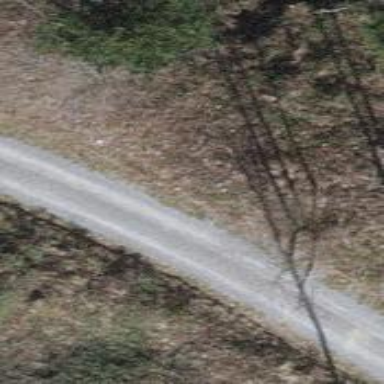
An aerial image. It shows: Track with compacted grade2 surface.